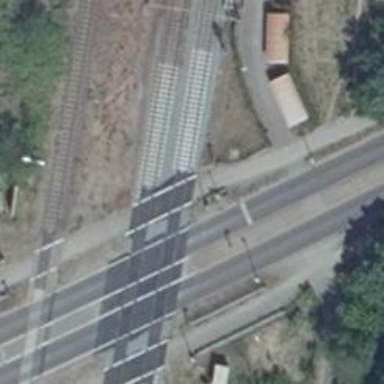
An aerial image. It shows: Railway crossing with traffic signals. The crossing has full barriers.